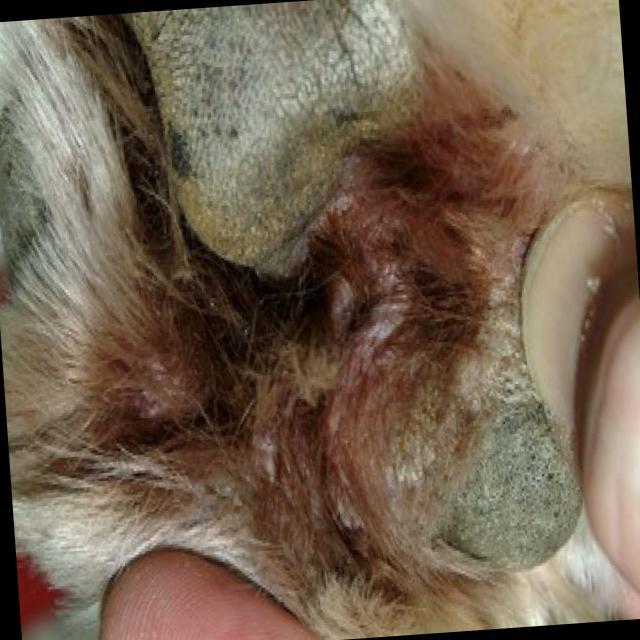
Canine hypersensitivity reaction — allergic skin response with urticaria, erythema, pruritus, and angioedema. May be food, environmental, or flea allergy related.